Question: How can I retrieve the height and width of the browser area?
I want to show one form always in landscape mode, regardless whether the mobile phone has rotated the browser view.
if the browser is in portrait postion I want to rotate the form (TForm.Angel := 90). In order to force landscape mode.
:
Here is a picture, how the result should look like:

I found a solution, but I am not so really happy with it. It's easy to rotate the view, but the origin is not in the center, so I have to manually correct it, and I don't understand why this transformation is neccessary.
Here is the code:
'''
procedure TForm1.ForceLandscape(aEnabled: Boolean);
var
browserWidth, browserHeight: Integer;
isLandscapeMode: Boolean;
begin
browserHeight := Application.Display.ClientHeight; //BrowserAPI.Window.innerHeight;
browserWidth := Application.Display.ClientWidth; //BrowserAPI.Window.innerWidth;
isLandscapeMode := browserHeight > browserWidth;
if aEnabled and isLandscapeMode then
begin
Angle := 90;
Height := browserWidth;
Width := browserHeight;
end
else
begin
Angle := 0;
Height := browserHeight;
Width := browserWidth;
end;
end;
procedure TForm1.InitializeForm;
begin
inherited;
// this is a good place to initialize components
//Need to put a transform.orign for form rotation (Angle)
var x := trunc(Application.Display.ClientWidth / 2);
var myStyle := TInteger.ToPxStr(x) + ' ' + TInteger.ToPxStr(x);
w3_setStyle(Handle, w3_CSSPrefix('TransformOrigin'), myStyle);
end;
'''
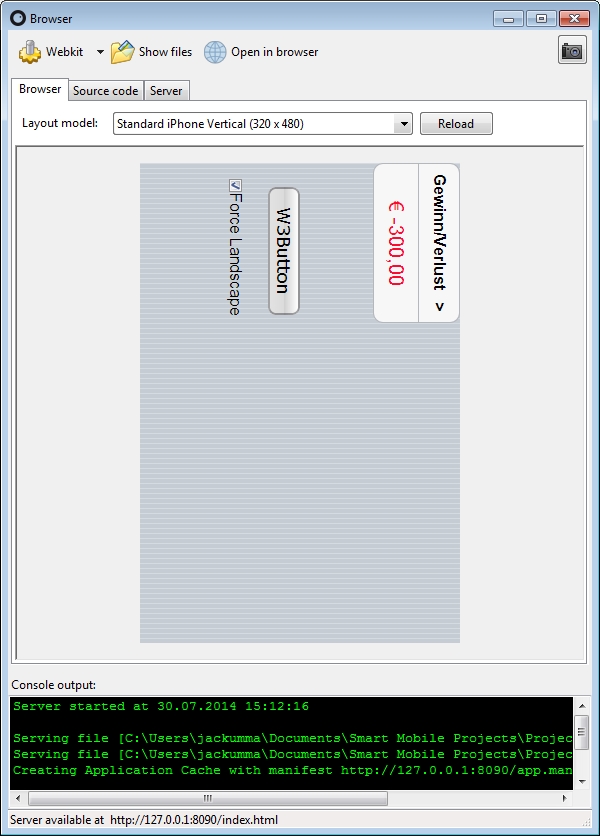
Answer: The simplest way would be to use the main form's 'With' and 'Height'.
Create a new "Visual project" and add an EditBox to the form.
Put this code into the "Resize" method:
'''
Edit1.Text := Format('%d x %d', [Self.Width, Self.Height]);
'''
---
If you, however, want to keep the main-form at a fixed size, you would need to read some other properties.
'''
Self.Width := 250;
Self.Height := 250;
'''
There are <URL>. Both the "window" and "document" DOM-element have some properties you can use:
- - -
In Smart you can access these from the Application object:
(Add two more edit-boxes...)
'''
W3EditBox2.Text := Format('%d x %d', [Application.Document.ClientWidth, Application.Document.ClientHeight]);
W3EditBox3.Text := Format('%d x %d', [Application.Display.ClientWidth, Application.Display.ClientHeight]);
'''
'Application.Document.ClientHeight''0'
---
Remember that the running code is JavaScript. You can find lots of useful information on the web.
It's very easy to transform these JS-snippets into Smart Pascal via an 'asm' section.
Eg:
'''
var
w,h: Integer;
begin
//Pure JavaScript below.
//The @-prefix maps the variable to a SmartPascal declared variable
asm
@w = window.innerWidth;
@h = window.innerHeight;
end;
W3EditBox4.Text := Format('%d x %d', [w, h]);
end;
'''
---
Another trick would be to declare a 'Variant' variable.
A 'Variant' variable can hold a whole JavaScript object, and enable "late binding"-ish access to the members of the object:
'''
var
v: Variant;
begin
//Grab the whole "document" element from the DOM
asm
@v = document;
end;
//Access all "document" members directly via the "v"-variable
W3EditBox5.Text := Format('%d x %d', [v.documentElement.clientWidth, v.documentElement.clientHeight]);
end;
'''
---
Screenshot of the code-snippets above: